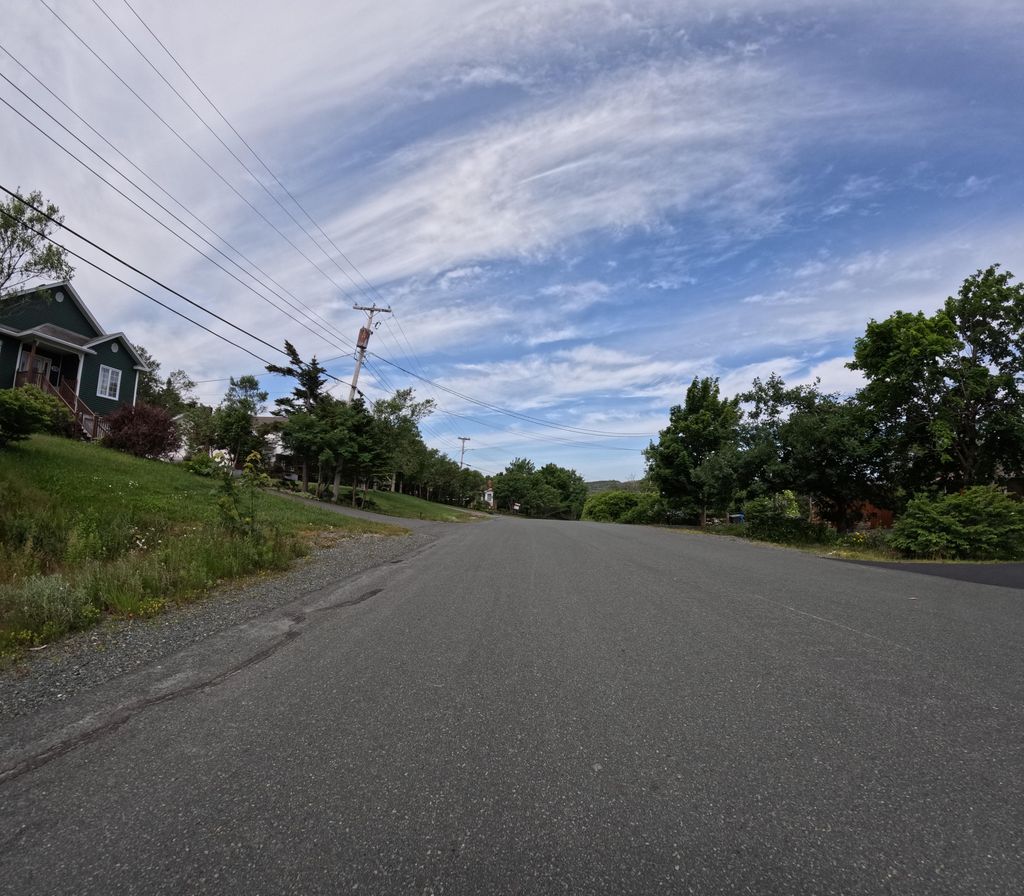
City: st_johns